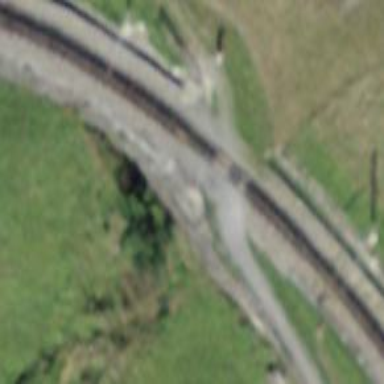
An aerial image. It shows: Railway crossing.